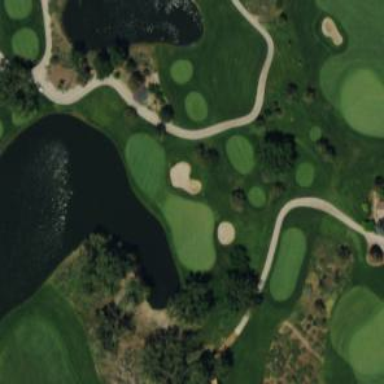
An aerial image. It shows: Golf hole on golf course.